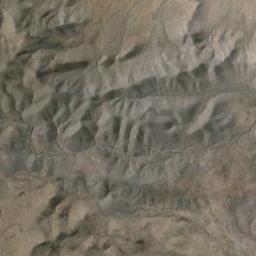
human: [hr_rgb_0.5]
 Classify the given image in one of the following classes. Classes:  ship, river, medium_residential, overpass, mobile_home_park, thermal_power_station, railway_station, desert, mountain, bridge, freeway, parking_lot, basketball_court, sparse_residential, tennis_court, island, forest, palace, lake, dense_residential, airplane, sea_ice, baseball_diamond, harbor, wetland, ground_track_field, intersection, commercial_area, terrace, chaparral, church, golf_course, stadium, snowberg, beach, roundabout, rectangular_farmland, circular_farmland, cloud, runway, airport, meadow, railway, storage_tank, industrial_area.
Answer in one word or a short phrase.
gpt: mountain